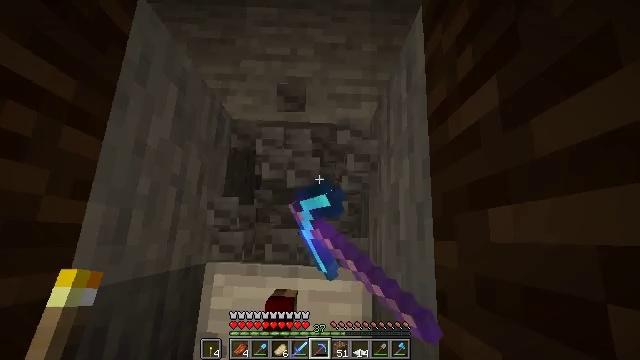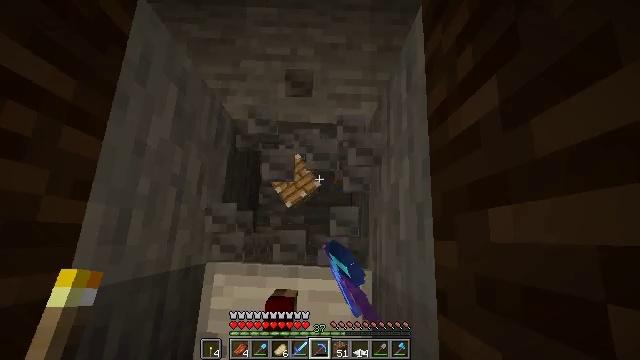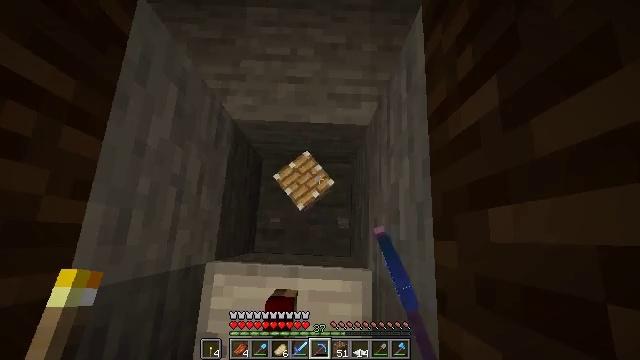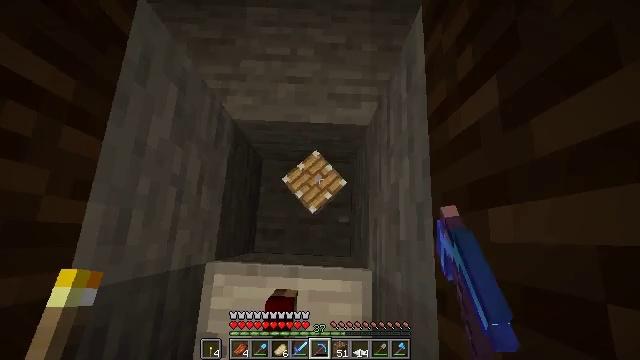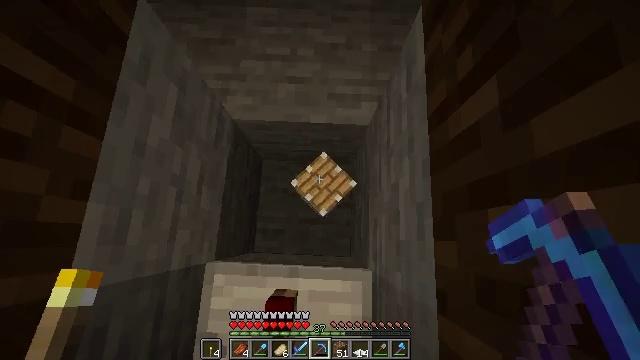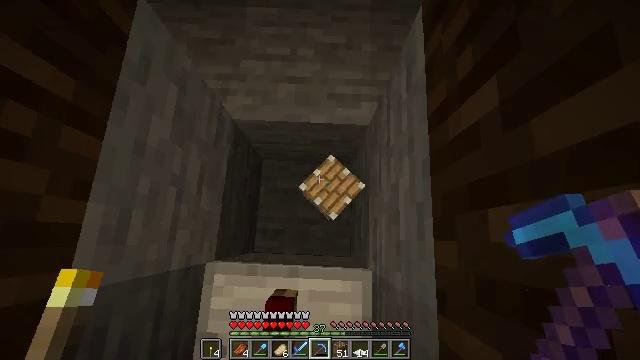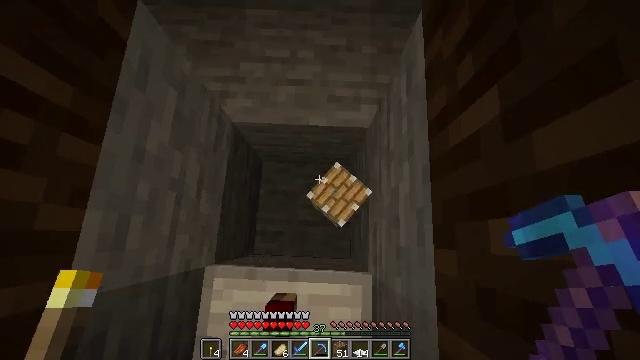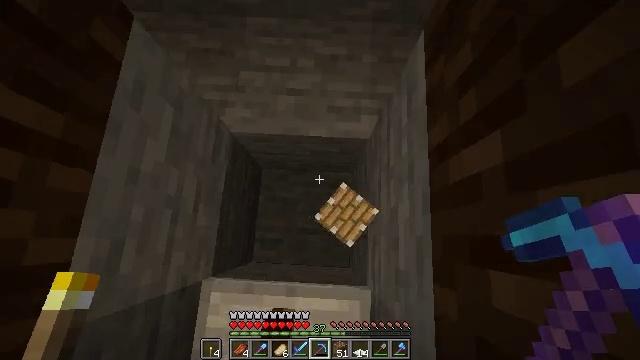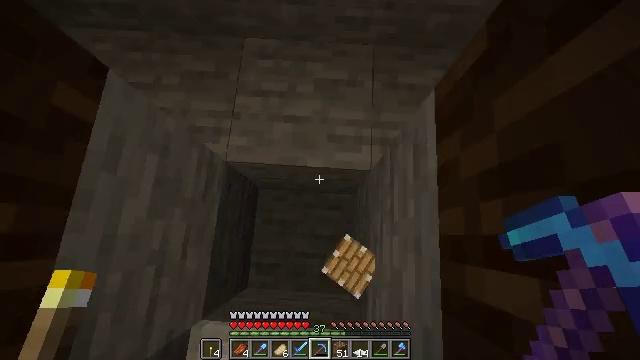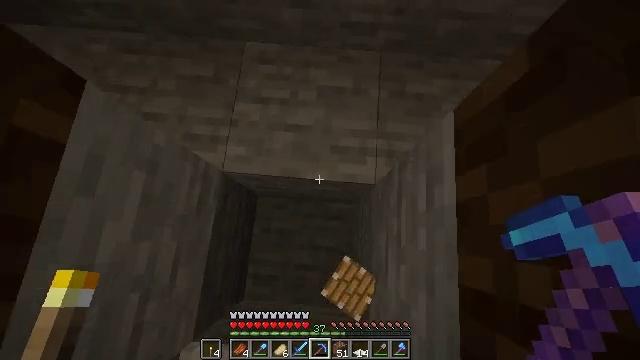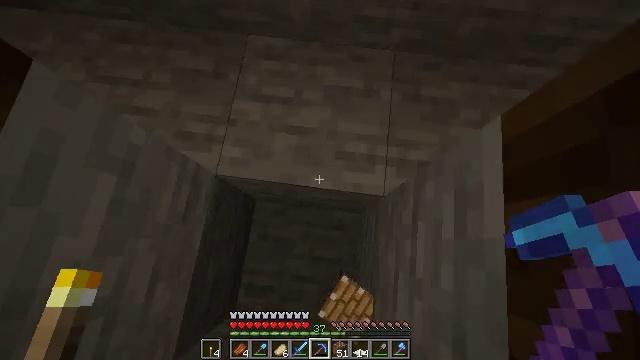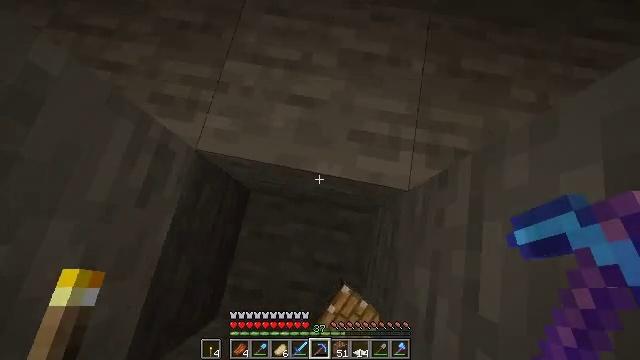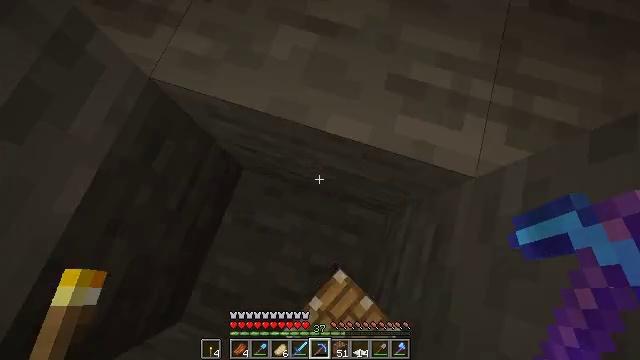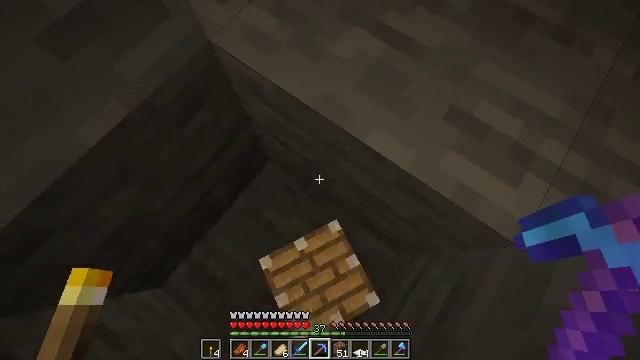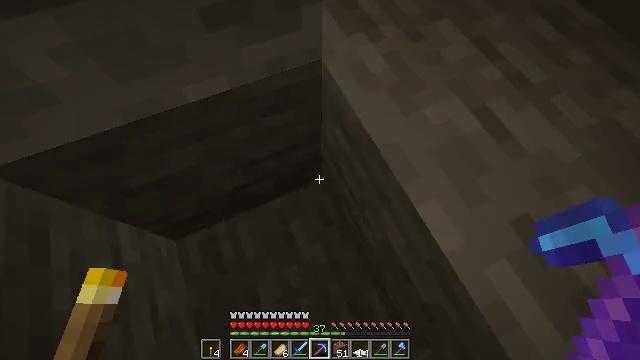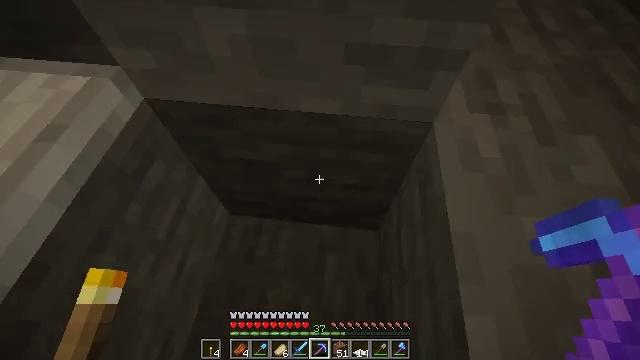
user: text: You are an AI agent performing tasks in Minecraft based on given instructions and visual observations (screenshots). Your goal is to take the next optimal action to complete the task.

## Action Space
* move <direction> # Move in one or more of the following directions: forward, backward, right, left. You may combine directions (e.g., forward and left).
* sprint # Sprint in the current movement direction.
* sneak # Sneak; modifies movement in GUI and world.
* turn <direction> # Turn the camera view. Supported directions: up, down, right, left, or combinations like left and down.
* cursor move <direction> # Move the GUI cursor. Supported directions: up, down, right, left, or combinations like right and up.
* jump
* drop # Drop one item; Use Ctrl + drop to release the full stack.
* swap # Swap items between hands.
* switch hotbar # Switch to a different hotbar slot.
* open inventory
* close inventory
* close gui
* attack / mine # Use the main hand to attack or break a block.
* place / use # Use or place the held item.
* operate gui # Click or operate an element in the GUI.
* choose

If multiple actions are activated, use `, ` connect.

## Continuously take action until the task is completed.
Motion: motion action
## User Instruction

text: In the crafting table, craft a sticky piston.
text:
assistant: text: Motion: no_op
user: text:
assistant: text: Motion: no_op
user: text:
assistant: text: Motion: no_op
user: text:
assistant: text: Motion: no_op
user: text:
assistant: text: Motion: no_op
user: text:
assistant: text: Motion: move forward
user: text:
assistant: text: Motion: move forward
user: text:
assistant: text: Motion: move forward
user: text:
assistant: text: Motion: move forward, turn left
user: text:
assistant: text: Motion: turn left
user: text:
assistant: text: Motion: turn left
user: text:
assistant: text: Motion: turn left
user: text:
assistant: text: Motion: turn left and up
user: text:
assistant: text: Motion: turn left and up
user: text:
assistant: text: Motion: turn left and up
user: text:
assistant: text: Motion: turn left and up
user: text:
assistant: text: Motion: turn left and up
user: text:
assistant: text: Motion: move forward, turn left and up
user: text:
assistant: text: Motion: move forward, turn left and up, jump
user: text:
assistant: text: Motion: move forward, turn left and up, jump
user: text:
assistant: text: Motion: move forward, turn left and up, jump
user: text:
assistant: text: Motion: move forward, turn left and up, jump
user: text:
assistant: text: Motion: move forward, turn left and up, jump
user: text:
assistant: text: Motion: move forward, jump
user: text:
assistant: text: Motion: move forward, jump
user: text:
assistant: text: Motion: move forward, sprint, jump
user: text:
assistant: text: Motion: move forward, sprint, jump
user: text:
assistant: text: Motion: move forward, sprint, jump
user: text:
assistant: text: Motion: move forward, sprint, turn right, jump
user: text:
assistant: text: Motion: move forward, sprint, turn right and down, jump